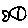
Label: fish